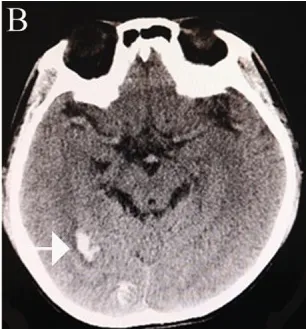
Cerebral haemorrhage. (B) further cerebral haemorrhage in the right occipital lobe.
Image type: radiology (ct)